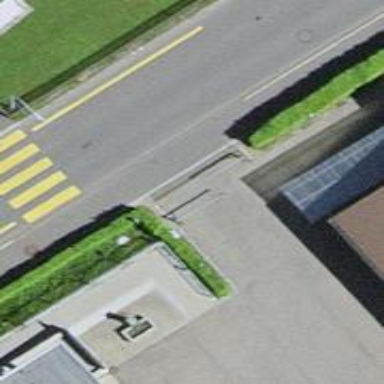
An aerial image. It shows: Cycle barrier.